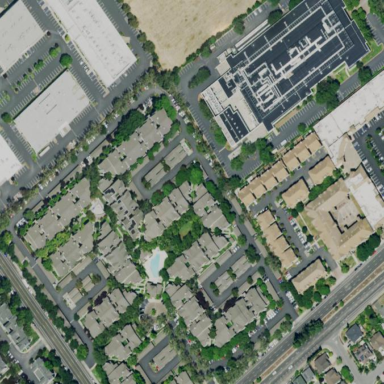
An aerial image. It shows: Residential area with apartments.